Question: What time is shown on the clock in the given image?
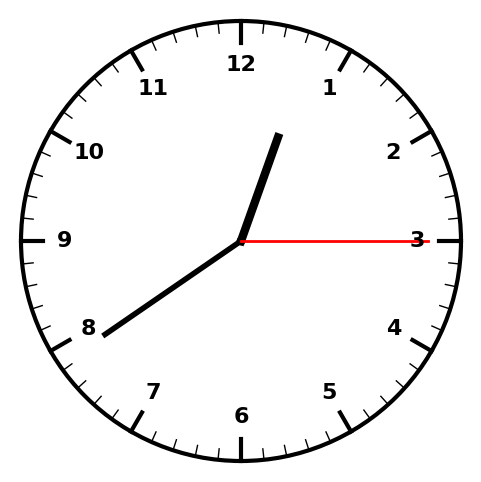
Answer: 12:39:15